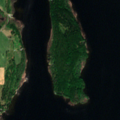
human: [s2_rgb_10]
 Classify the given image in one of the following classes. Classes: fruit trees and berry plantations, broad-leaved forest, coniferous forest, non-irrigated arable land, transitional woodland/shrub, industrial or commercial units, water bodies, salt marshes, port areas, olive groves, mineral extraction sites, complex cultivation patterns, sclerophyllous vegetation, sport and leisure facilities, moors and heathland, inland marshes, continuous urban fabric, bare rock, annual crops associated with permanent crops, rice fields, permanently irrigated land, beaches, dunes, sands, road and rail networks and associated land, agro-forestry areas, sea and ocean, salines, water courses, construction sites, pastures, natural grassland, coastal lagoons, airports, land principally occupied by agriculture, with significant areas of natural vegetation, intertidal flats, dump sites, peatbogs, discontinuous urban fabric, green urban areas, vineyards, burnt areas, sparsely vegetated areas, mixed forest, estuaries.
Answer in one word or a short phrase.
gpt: land principally occupied by agriculture, with significant areas of natural vegetation, mixed forest, water bodies